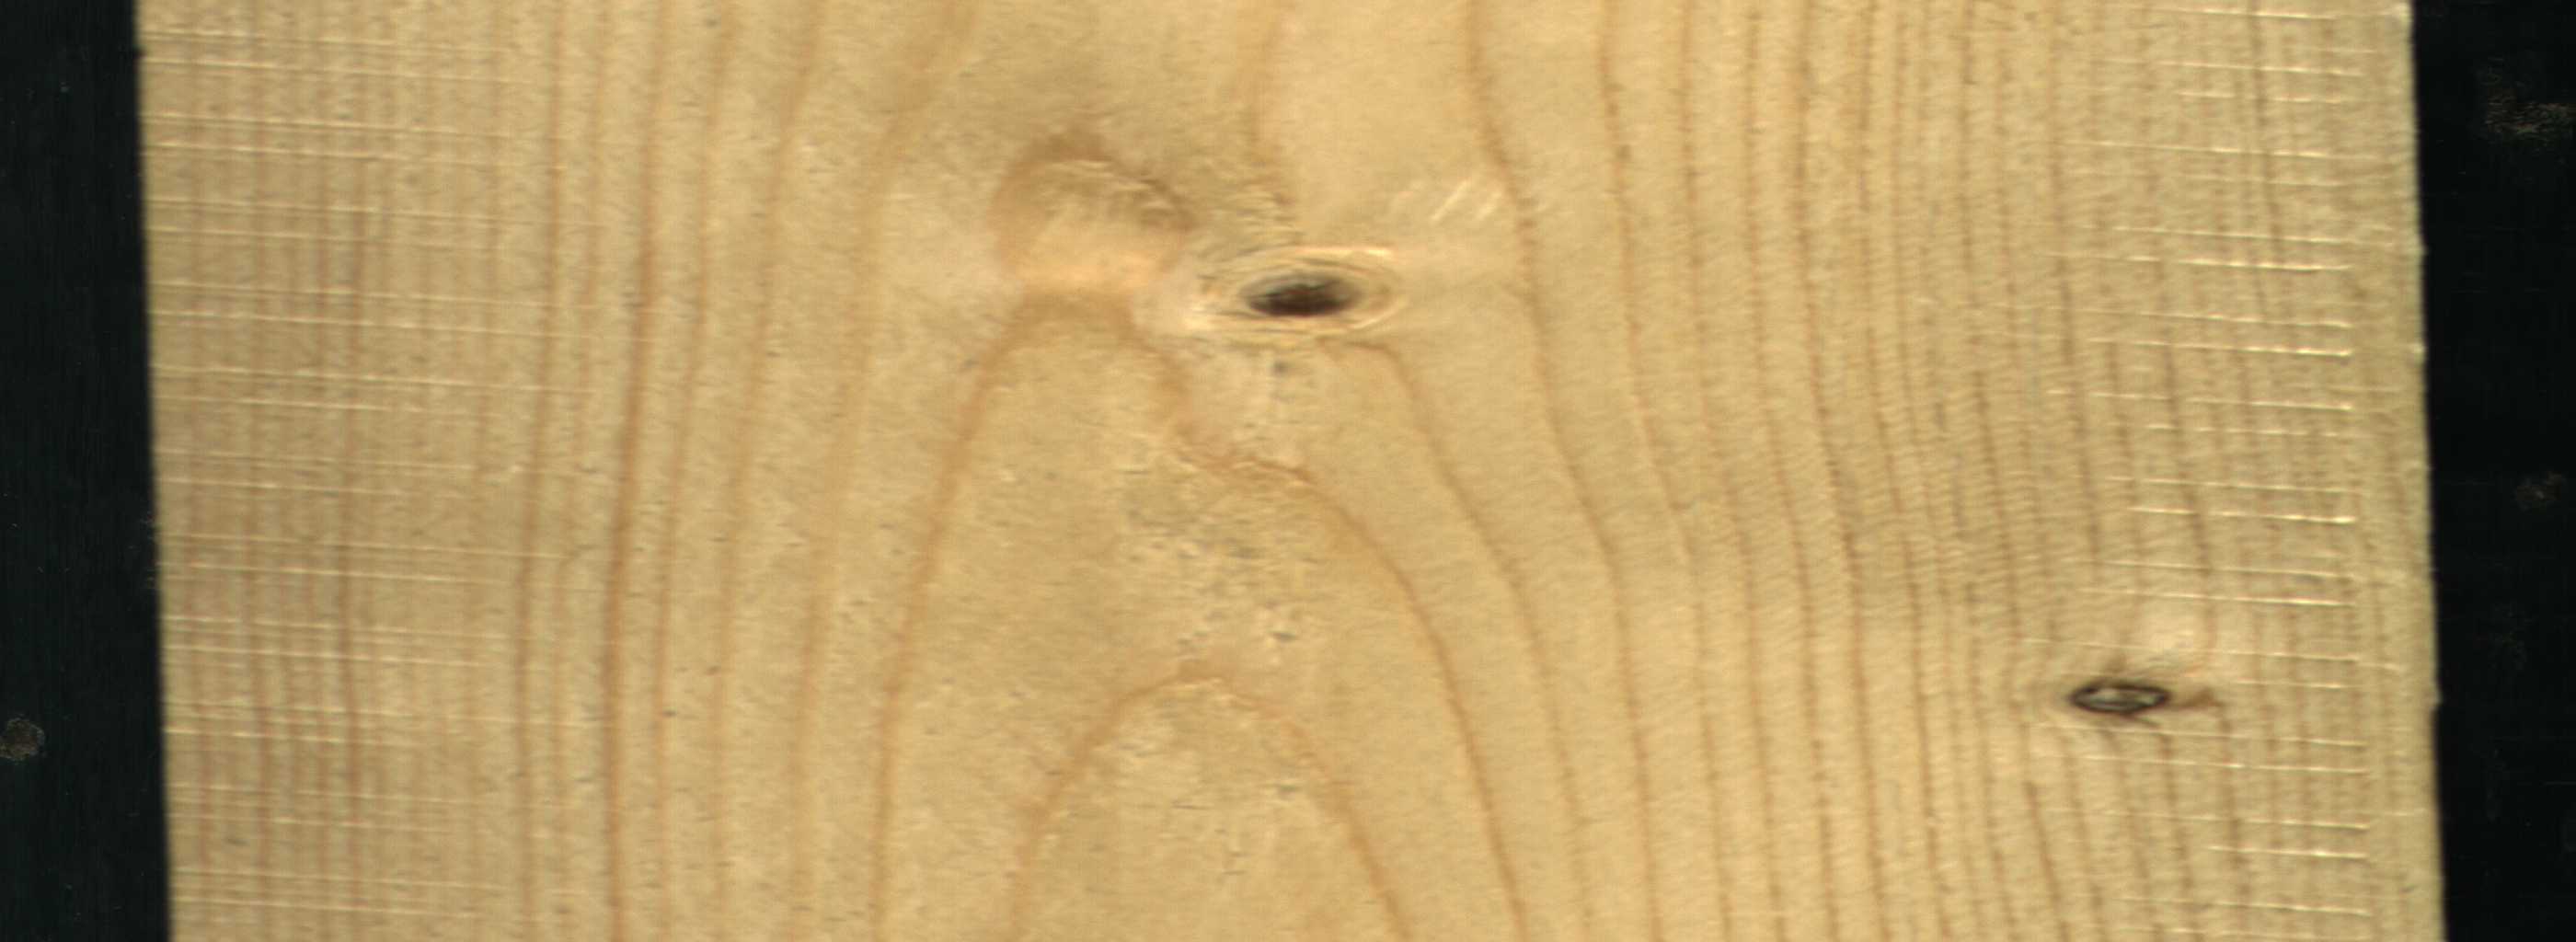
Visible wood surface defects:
Live_Knot
Live_Knot